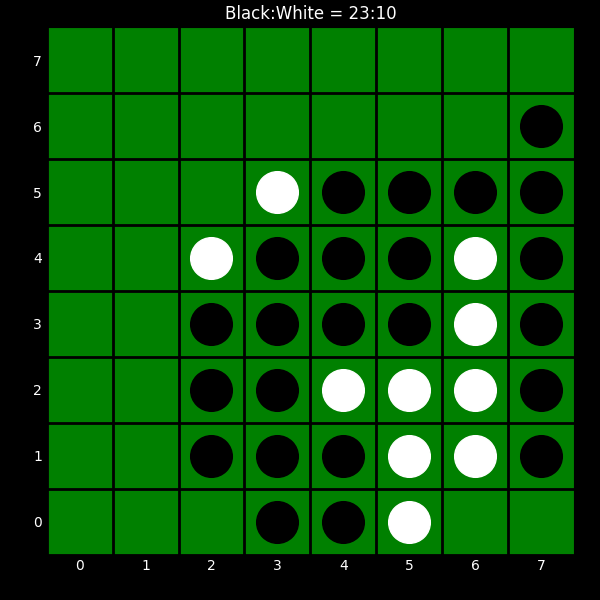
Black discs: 23
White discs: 10